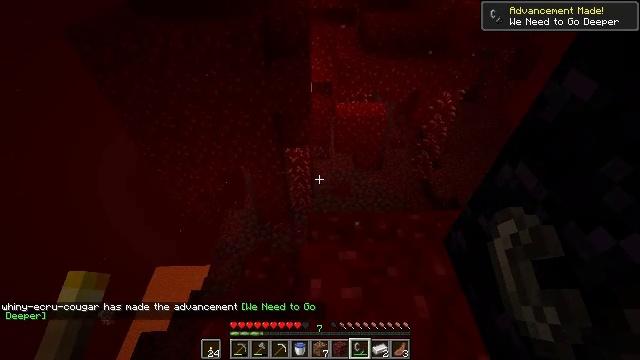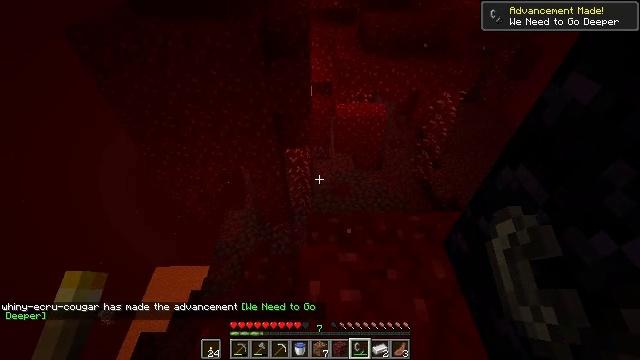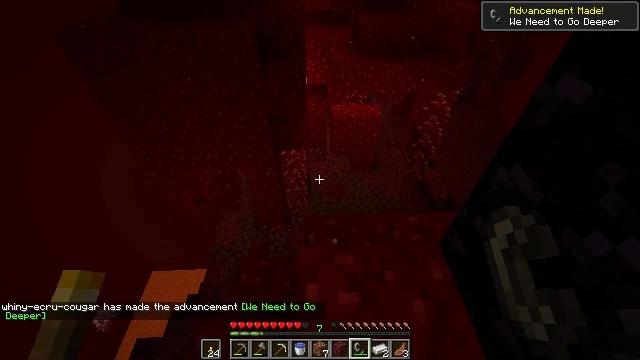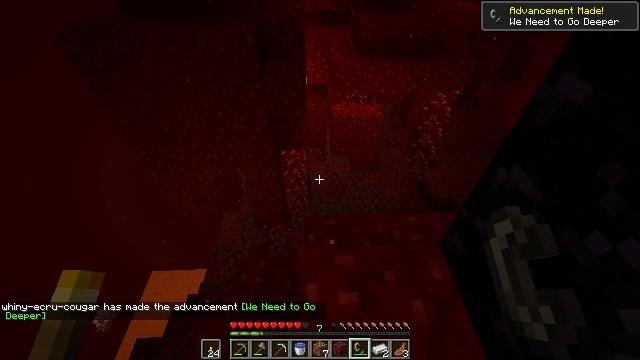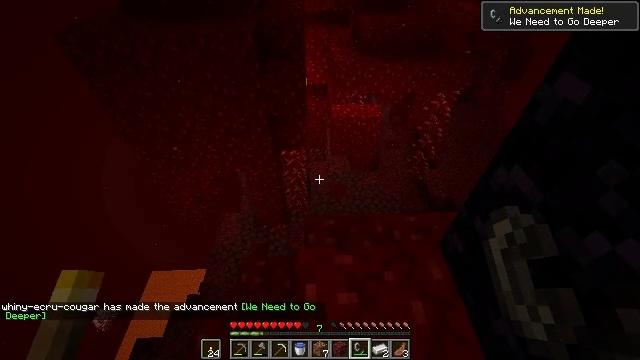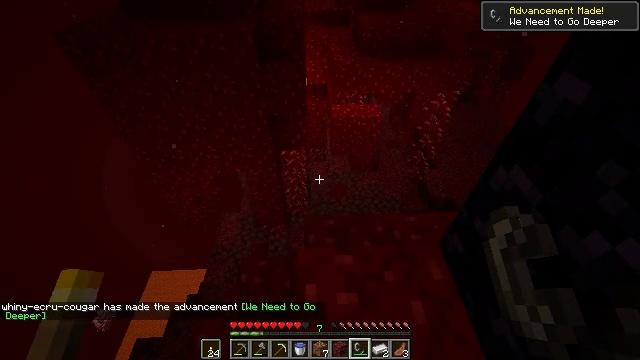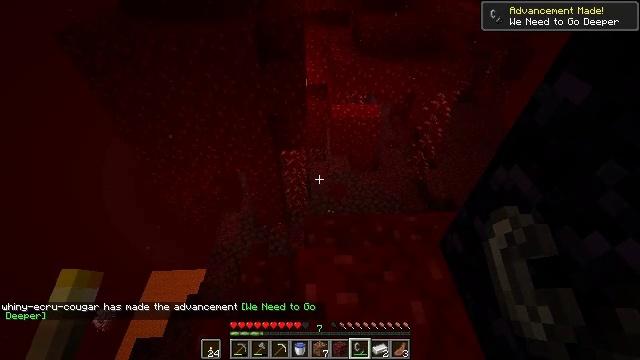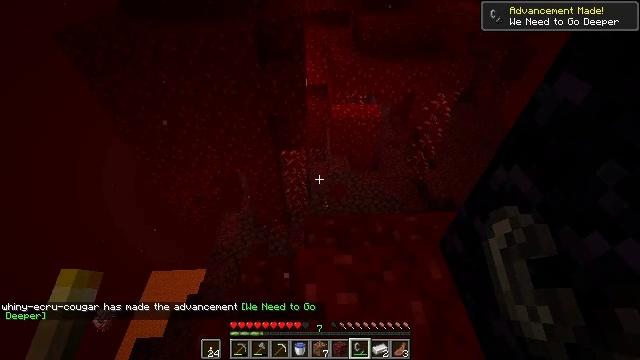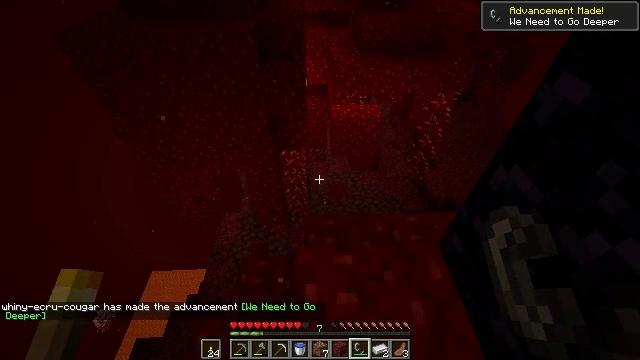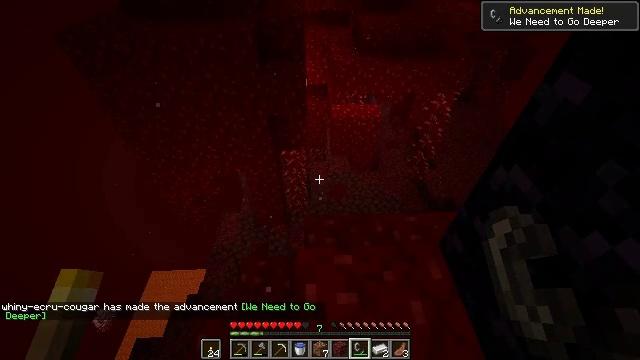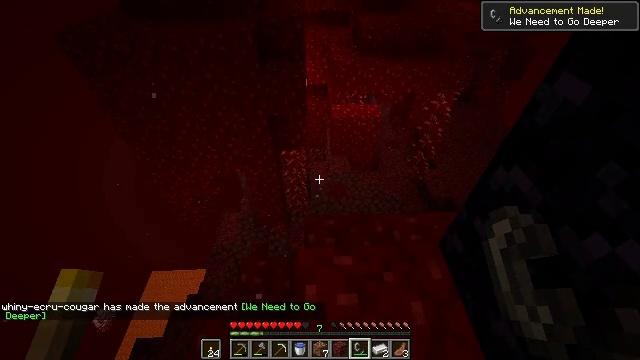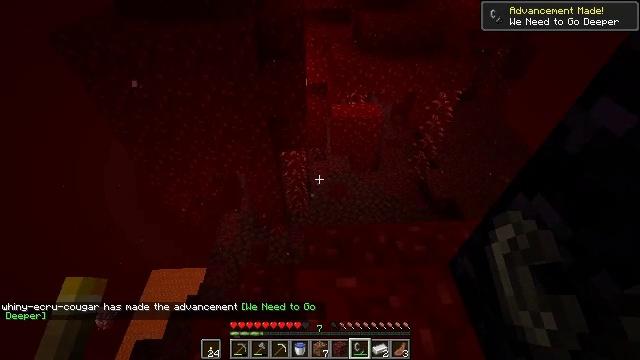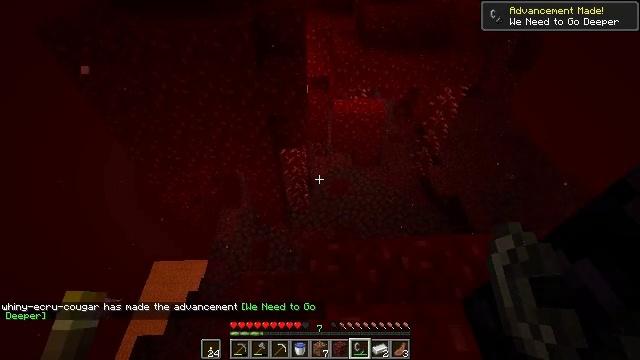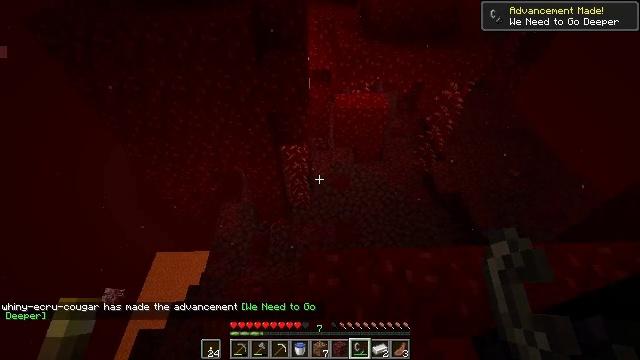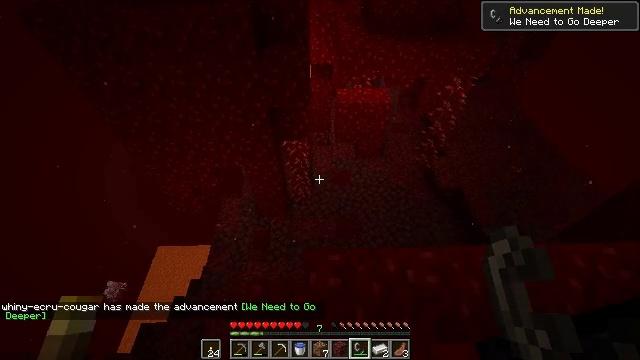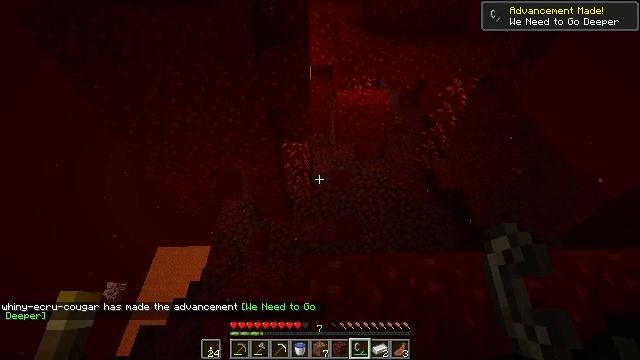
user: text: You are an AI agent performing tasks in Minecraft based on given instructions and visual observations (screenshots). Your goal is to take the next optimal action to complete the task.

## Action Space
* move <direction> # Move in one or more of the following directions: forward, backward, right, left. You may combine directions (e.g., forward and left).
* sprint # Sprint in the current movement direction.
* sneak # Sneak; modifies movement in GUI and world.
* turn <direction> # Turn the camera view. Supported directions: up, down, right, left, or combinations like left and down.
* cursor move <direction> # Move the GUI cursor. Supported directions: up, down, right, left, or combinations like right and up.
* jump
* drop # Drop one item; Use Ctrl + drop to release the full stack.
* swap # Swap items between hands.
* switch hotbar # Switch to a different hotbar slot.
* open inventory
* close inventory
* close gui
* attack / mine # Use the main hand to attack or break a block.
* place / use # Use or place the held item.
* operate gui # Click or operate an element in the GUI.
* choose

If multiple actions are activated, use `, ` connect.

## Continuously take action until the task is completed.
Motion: motion action
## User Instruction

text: Mine the crimson stem in the Nether.
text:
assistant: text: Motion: no_op
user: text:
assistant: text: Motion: turn right
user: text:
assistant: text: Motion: no_op
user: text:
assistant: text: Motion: no_op
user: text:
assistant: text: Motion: no_op
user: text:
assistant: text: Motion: no_op
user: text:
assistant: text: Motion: no_op
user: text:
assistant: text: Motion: no_op
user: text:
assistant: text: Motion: no_op
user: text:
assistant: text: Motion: move forward
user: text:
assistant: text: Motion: move forward
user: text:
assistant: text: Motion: move forward, turn down
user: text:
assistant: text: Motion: move forward, turn down
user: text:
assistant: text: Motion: turn down
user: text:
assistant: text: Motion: no_op
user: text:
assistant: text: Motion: no_op
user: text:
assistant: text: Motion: no_op
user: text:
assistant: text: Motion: no_op
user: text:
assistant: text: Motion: no_op
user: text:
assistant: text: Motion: no_op
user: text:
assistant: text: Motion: no_op
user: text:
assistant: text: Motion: no_op
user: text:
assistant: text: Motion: no_op
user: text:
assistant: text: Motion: no_op
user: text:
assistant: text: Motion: no_op
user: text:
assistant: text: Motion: no_op
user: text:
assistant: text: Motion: no_op
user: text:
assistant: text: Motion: no_op
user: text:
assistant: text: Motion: no_op
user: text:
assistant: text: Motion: no_op